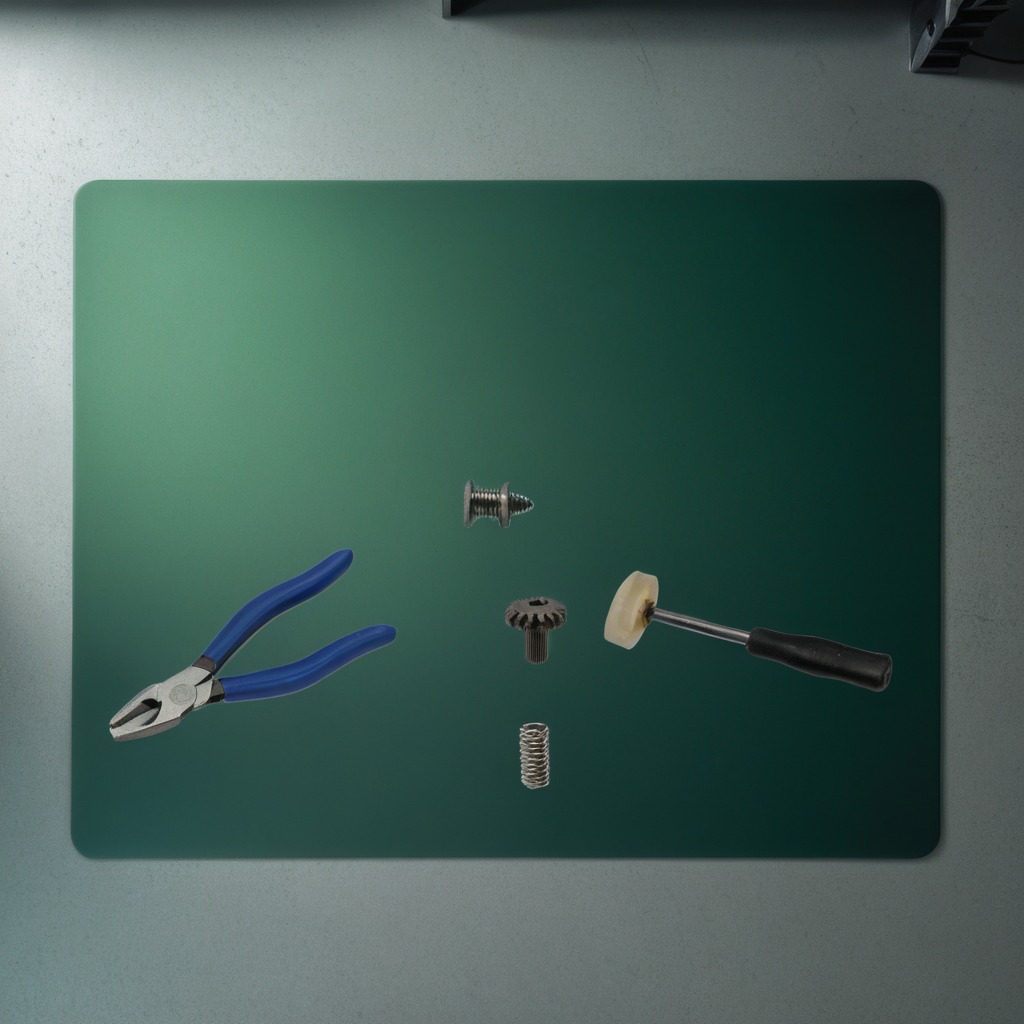
A steel gear with teeth, a hammer, a metal machine screw, a pair of pliers, and a coiled metal spring are lying on the granite tabletop.